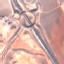
Land use / land cover class: Highway